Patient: sex F, age 54
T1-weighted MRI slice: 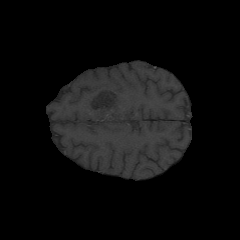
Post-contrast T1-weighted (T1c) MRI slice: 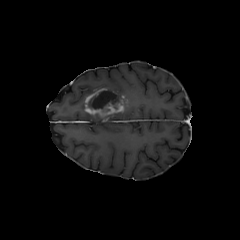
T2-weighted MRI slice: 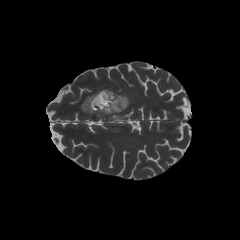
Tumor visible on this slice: yes
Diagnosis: Glioblastoma, IDH-wildtype
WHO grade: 4